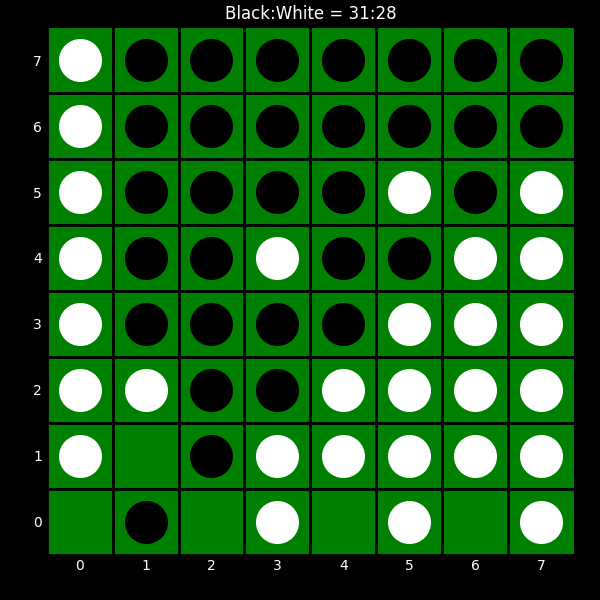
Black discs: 31
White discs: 28